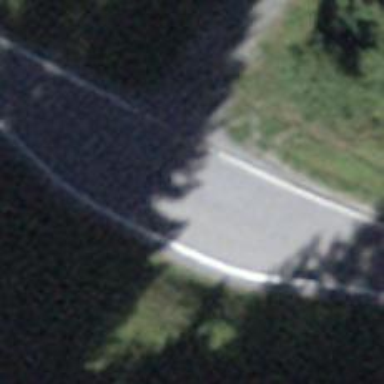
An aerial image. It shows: Passing place on the road.